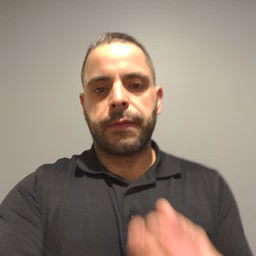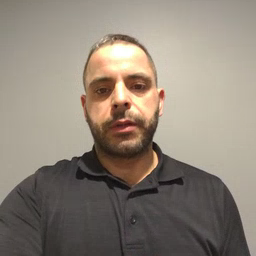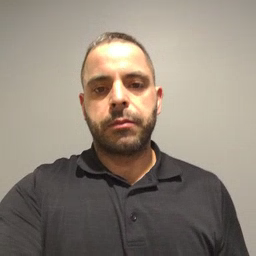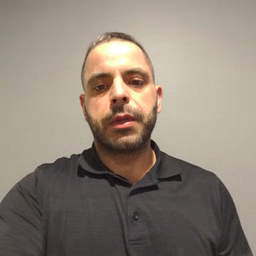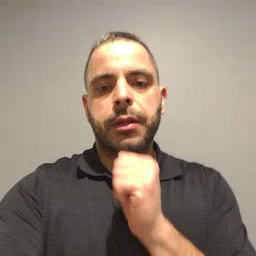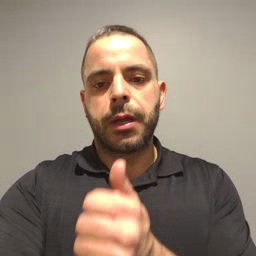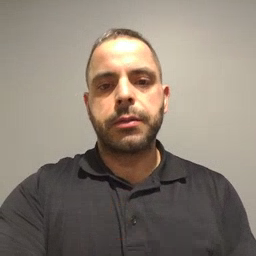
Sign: not